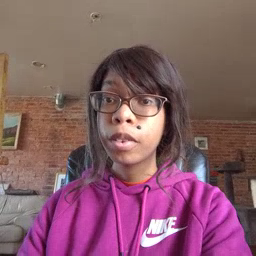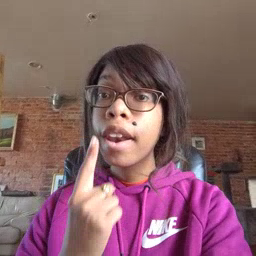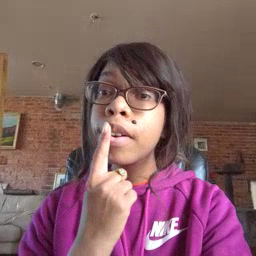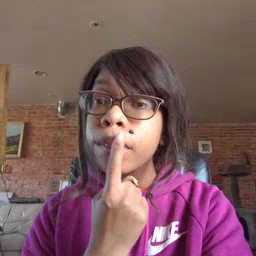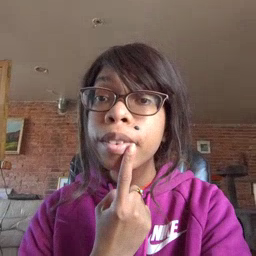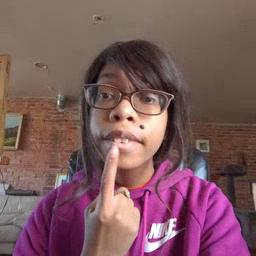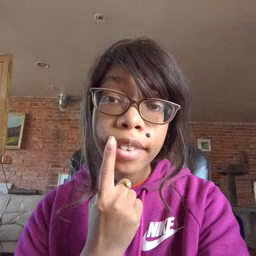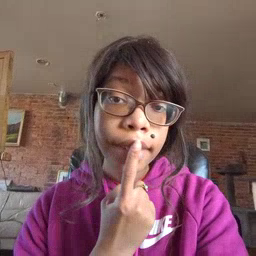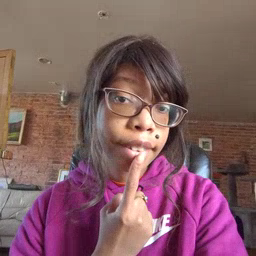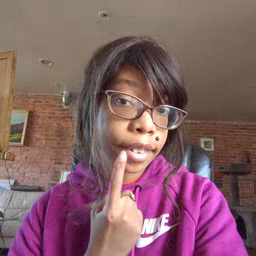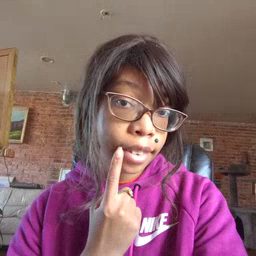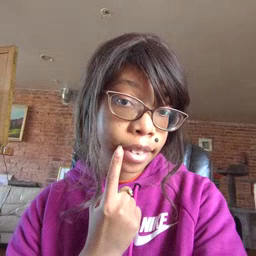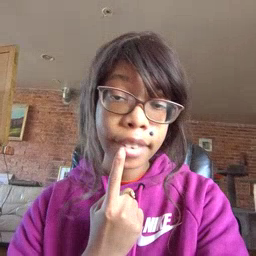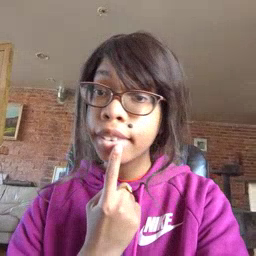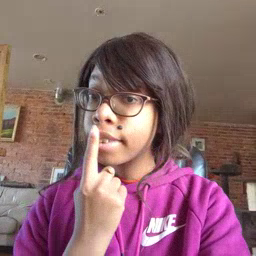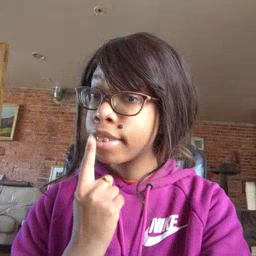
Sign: lips